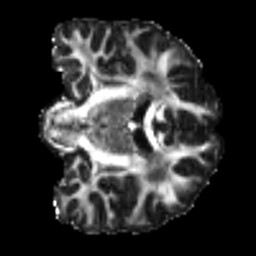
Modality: FA
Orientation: coronal
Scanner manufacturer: siemens
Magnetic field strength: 3 T
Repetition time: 4 s
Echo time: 0.0594 s